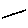
Label: line